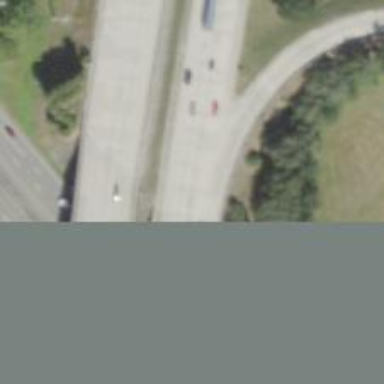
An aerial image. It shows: Motorway junction.